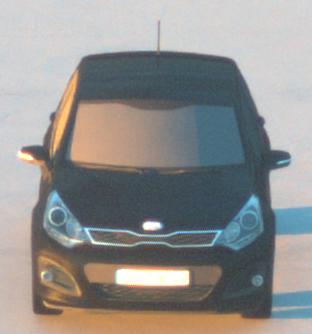
Make: KIA
Model: Rio 1.2
Detailed model: Rio (UB)
Model produced from: 2011/09
Model produced until: 2015/01
Doors: 3
Color: black
Road condition: dry road
Daytime: sunrise or sunset
Contrast: medium contrast